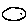
Label: circle